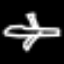
Label: airplane